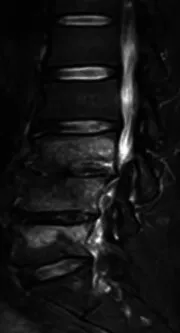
High signal on T2-weighted images , suggestive of an infectious lesion.
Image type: radiology (mri)